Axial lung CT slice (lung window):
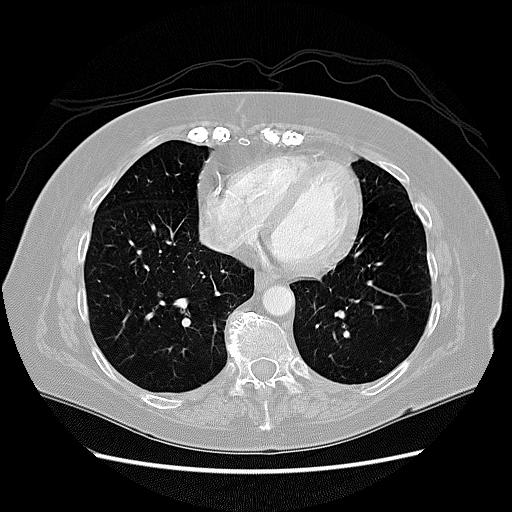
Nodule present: no